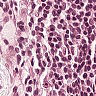
Metastatic tissue present: no